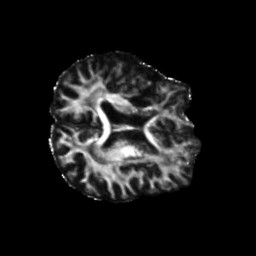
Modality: FA
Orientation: axial
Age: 74
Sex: male
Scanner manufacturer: siemens
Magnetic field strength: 3 T
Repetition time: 5.25 s
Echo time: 0.08 s